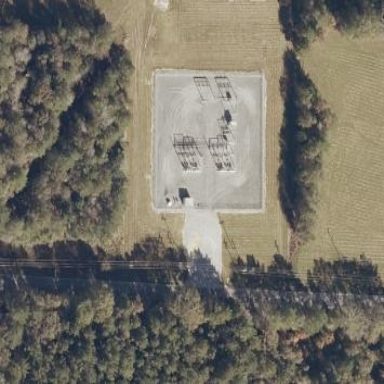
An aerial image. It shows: Distribution level power substation enclosed by fence.